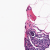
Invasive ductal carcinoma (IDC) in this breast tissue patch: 0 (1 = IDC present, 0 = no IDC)